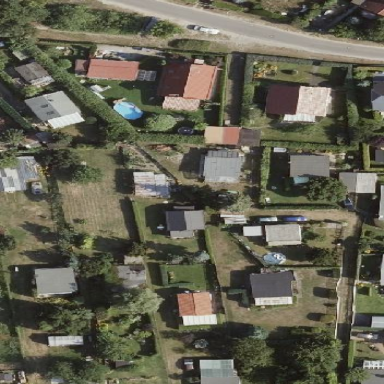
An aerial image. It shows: Plot surrounded by fence.